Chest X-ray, AP view. Patient: 56 years old, sex F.
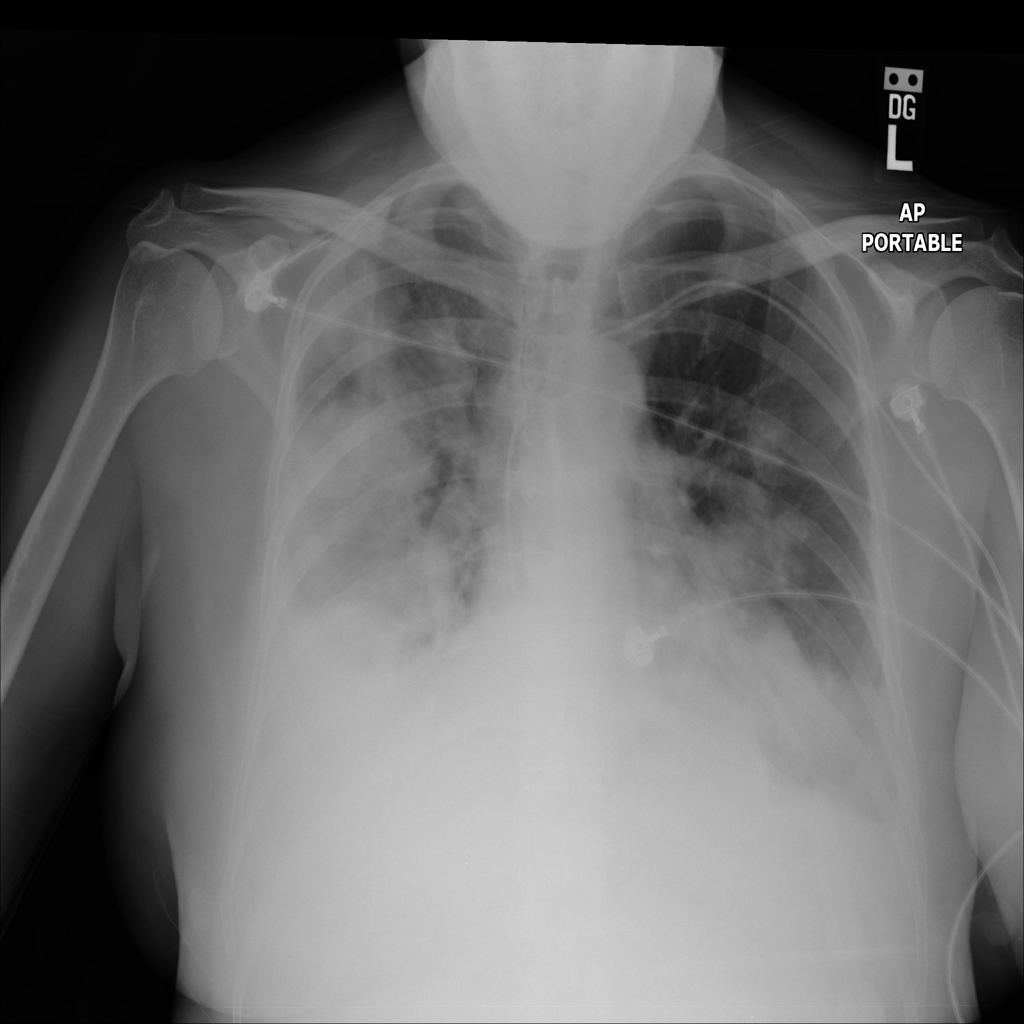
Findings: Infiltration, Mass